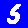
Digit: 5